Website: slack
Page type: payment
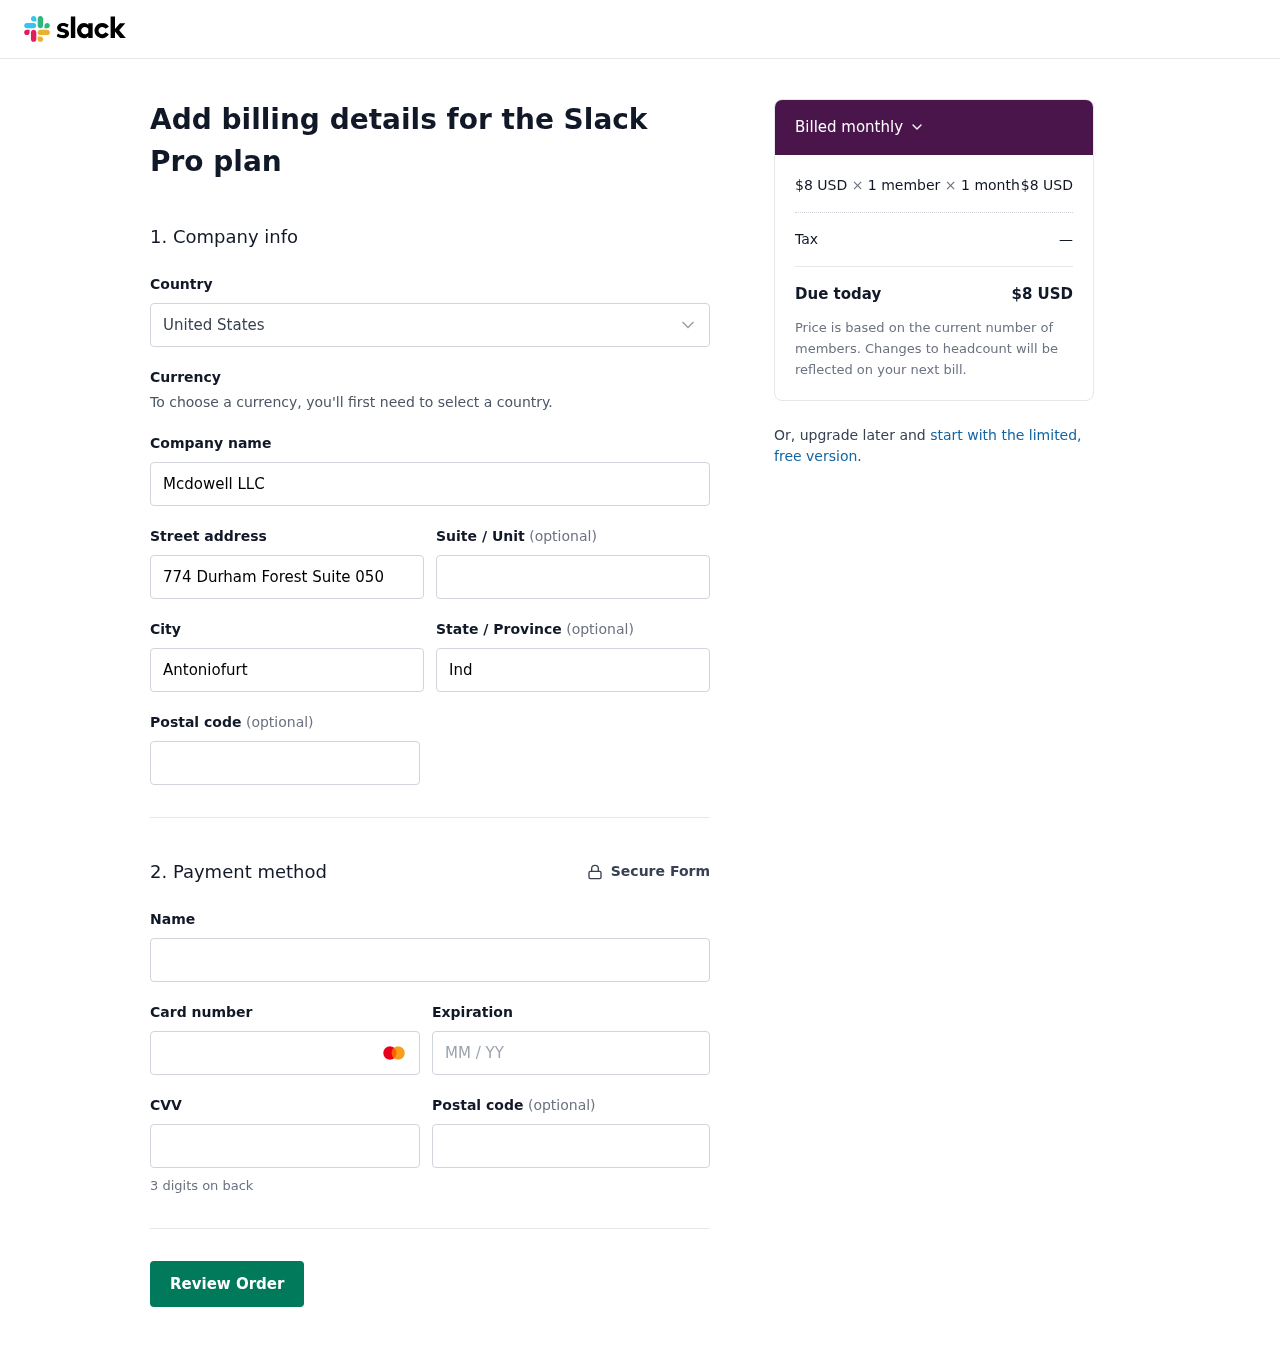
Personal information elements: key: PII_COUNTRY
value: United States
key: PII_COMPANY
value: Mcdowell LLC
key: PII_STREET
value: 774 Durham Forest Suite 050
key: PII_CITY
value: Antoniofurt
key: PII_STATE
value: Indiana
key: PII_POSTCODE
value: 08541
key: PII_FULLNAME
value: Allison Hines
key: PII_CARD_NUMBER
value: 2700 9485 3963 6851
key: PII_CARD_EXPIRY
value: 06/26
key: PII_CARD_CVV
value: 242
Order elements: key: ORDER_PRICE_PER_MEMBER
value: $8 USD
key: ORDER_NUM_MEMBERS
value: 1 member
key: ORDER_NUM_MONTHS
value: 1 month
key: ORDER_SUBTOTAL
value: $8 USD
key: ORDER_TAX
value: —
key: ORDER_TOTAL
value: $8 USD